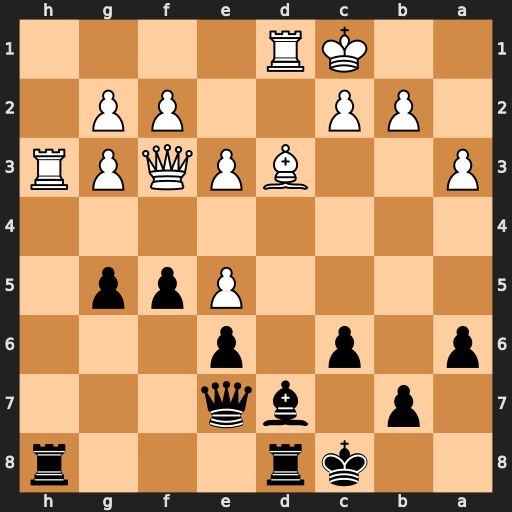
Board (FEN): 2kr3r/1p1bq3/p1p1p3/4Ppp1/8/P2BPQPR/1PP2PP1/2KR4
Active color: b
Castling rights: -
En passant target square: -
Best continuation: g4 Rxh8 gxf3